Interaction volume radius: 5 \u00c5
Interaction volume height: 20 \u00c5
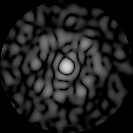
Disorder parameter: 0.8244